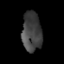
Tissue: lung
Cell type: T cells
Senescence score: 0.1717
Nuclear area (px): 758
Mean DAPI intensity: 65.408